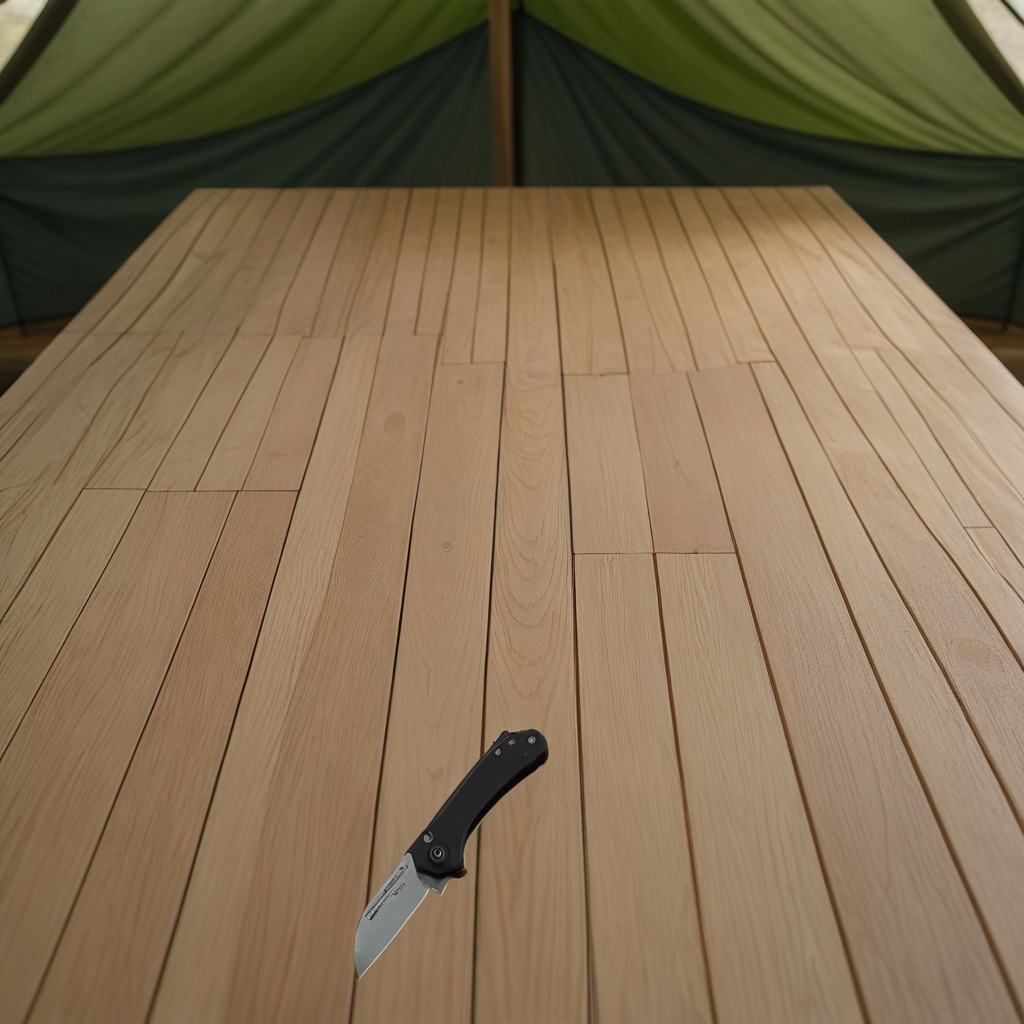
A utility knife is lying on the wooden table.